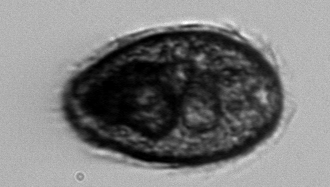
Label: Pleuronema